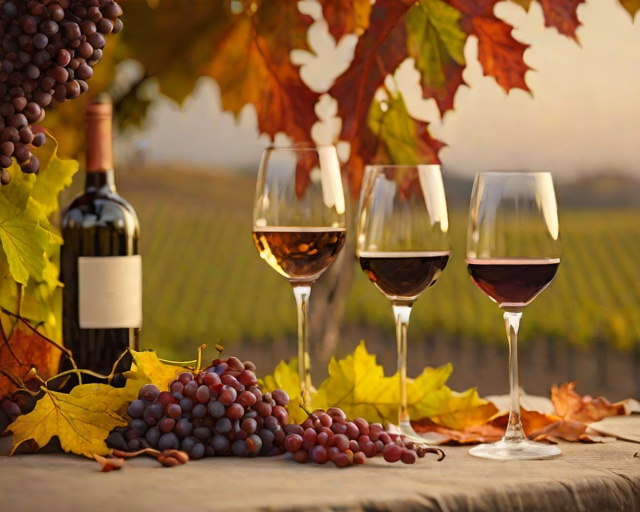
Category: Autumn